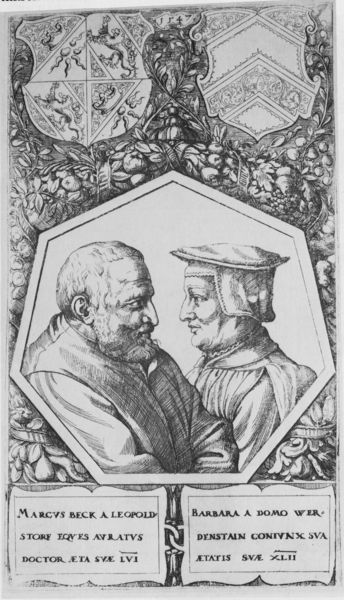
Titel: Doppelbildnis von Dr. Markus Beck von Leopoldsdorf und seiner Frau Barbara von Werdenstein
Künstler: Augustin Hirschvogel
Institution: (Seriendruck)
Schlagwörter: blätter, mann, weiß, menschen, frau, grau, haar, hut, köpfe, männer, nase, ohr, profil, schwarz, zeichnung, haube, muster, ornament, alt, bart, kappe, mütze, profile, arm, blicke, gesicht, rahmen, ärmel, bildnis, portrait, porträt, haare, mantel, paar, lippen, locken, früchte, kopfbedeckung, holzschnitt, schrift, wangen, papier, zwei, grafik, graphik, spalten, rand, tafel, inschrift, floral, ornamente, doppelportrait, doppelporträt, penis, medaillon, druck, druckgraphik, schwarzweiss, schraffur, radierung, stich, text, mäntel, krause, portraits, girlanden, wappen, eherpaar, dante, mönch, hochzeit, löwe, kupferstich, berührung, texte, achteck, verziehrung, feston, inschriften, mehreck, latein, lateinisch, festons, schrifttafel, markus, tafeln, barbara, hieronymus, marcus, hexagon, beck, brauereibesitzer, ehepaarbildnis, marcus beck, nasaen, okragon, oktatgon, siebeneck, zwei brüder, portröts, heptagon, marcus beck a leopold, barbara a domo wer, markus beck